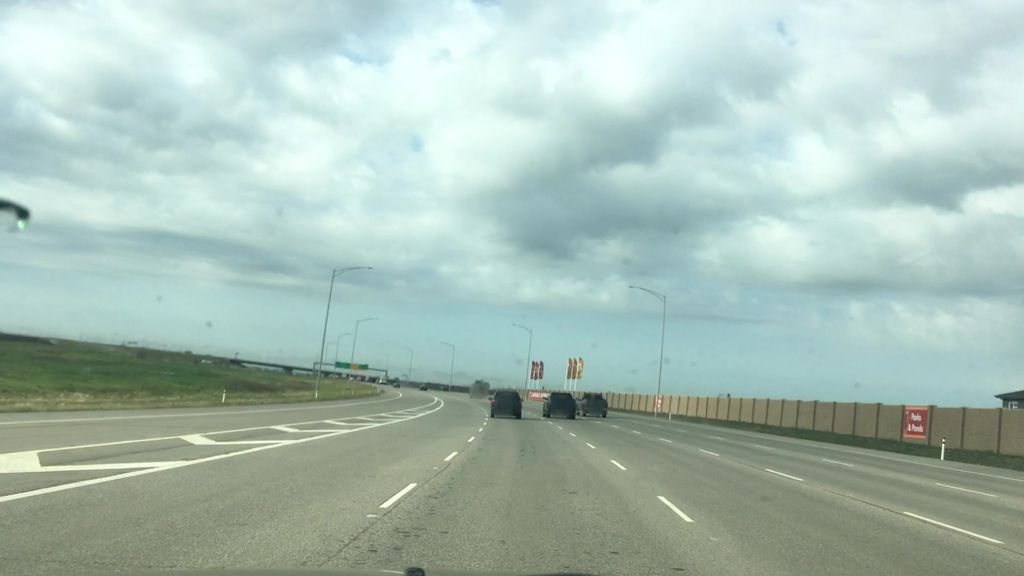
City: edmonton